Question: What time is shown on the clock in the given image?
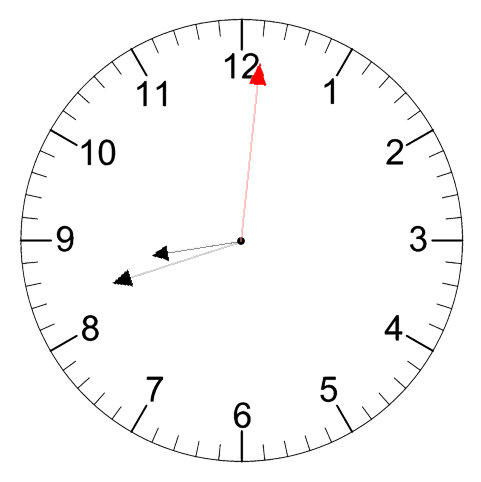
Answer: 08:42:01